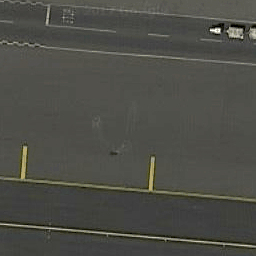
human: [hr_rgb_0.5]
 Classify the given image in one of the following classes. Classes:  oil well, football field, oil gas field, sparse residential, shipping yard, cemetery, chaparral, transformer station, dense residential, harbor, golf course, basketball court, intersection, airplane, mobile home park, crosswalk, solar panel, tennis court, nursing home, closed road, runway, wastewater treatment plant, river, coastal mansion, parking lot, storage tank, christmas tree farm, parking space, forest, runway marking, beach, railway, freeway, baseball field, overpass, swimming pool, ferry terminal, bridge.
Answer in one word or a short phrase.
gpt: runway marking